Question: I need to print the below string which is in Arabic on 'TextView' in Android. It is printing good but when the Arabic text and digits falls in a same string, Android put the digit at end!
here is my code
'''
String str = "mqr 44";
TextView textView = (TextView)findViewById(R.id.test);
textView.setText(str);
'''
Here is the output

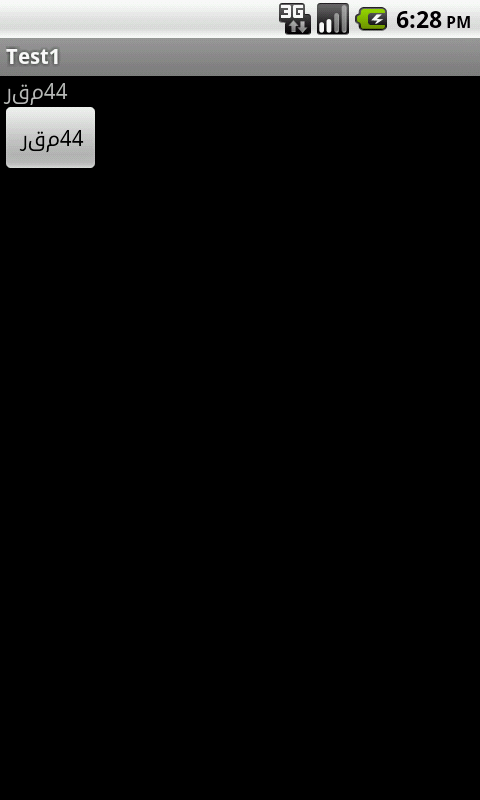
Answer: you can try with this workaround
'''
String str = "44 "+"mqr ";
TextView textView = (TextView)findViewById(R.id.txt_title);
textView.setText(str);
'''

its not Android who put digit at the end, its because of Arabic writing standard